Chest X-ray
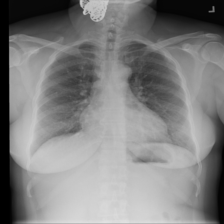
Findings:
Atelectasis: negative
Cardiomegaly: negative
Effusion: negative
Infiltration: positive
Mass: negative
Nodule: negative
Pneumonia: negative
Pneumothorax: negative
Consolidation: negative
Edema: negative
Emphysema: negative
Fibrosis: negative
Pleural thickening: negative
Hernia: negative